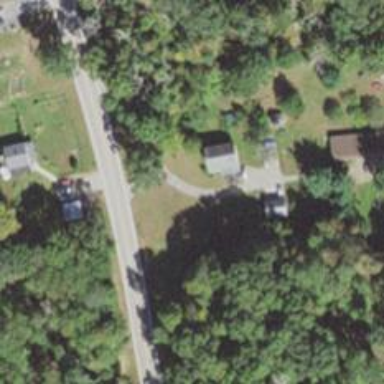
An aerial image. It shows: Residential driveway designated as service road.